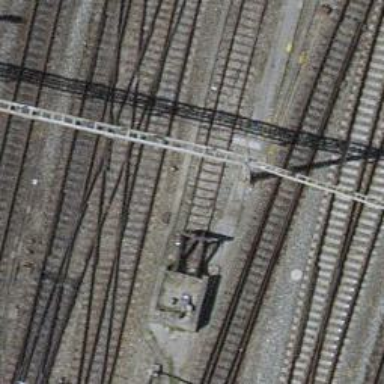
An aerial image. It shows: Railway buffer stop.